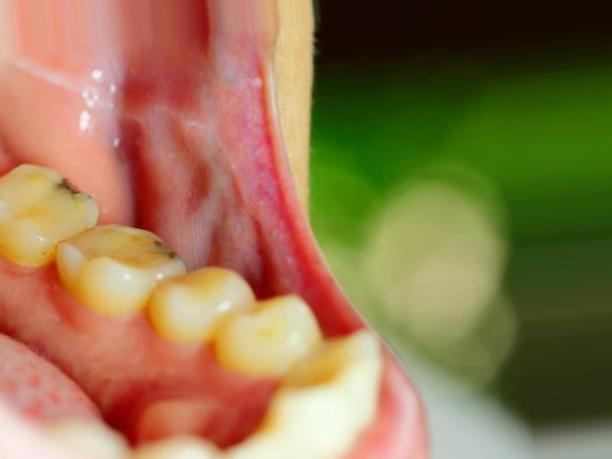
Condition: Caries